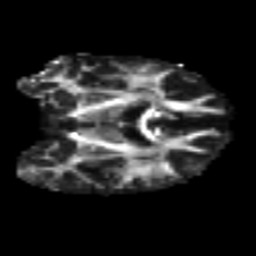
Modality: FA
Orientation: coronal
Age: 72
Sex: female
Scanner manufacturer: siemens
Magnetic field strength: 3 T
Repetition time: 4.987 s
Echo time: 0.0792 s